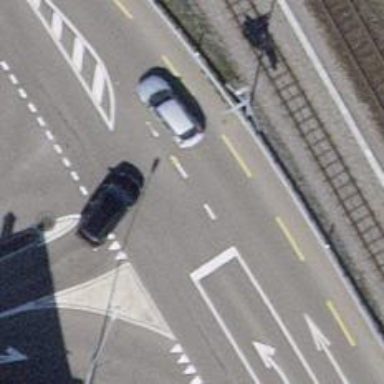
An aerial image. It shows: Road with traffic signals.